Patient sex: M
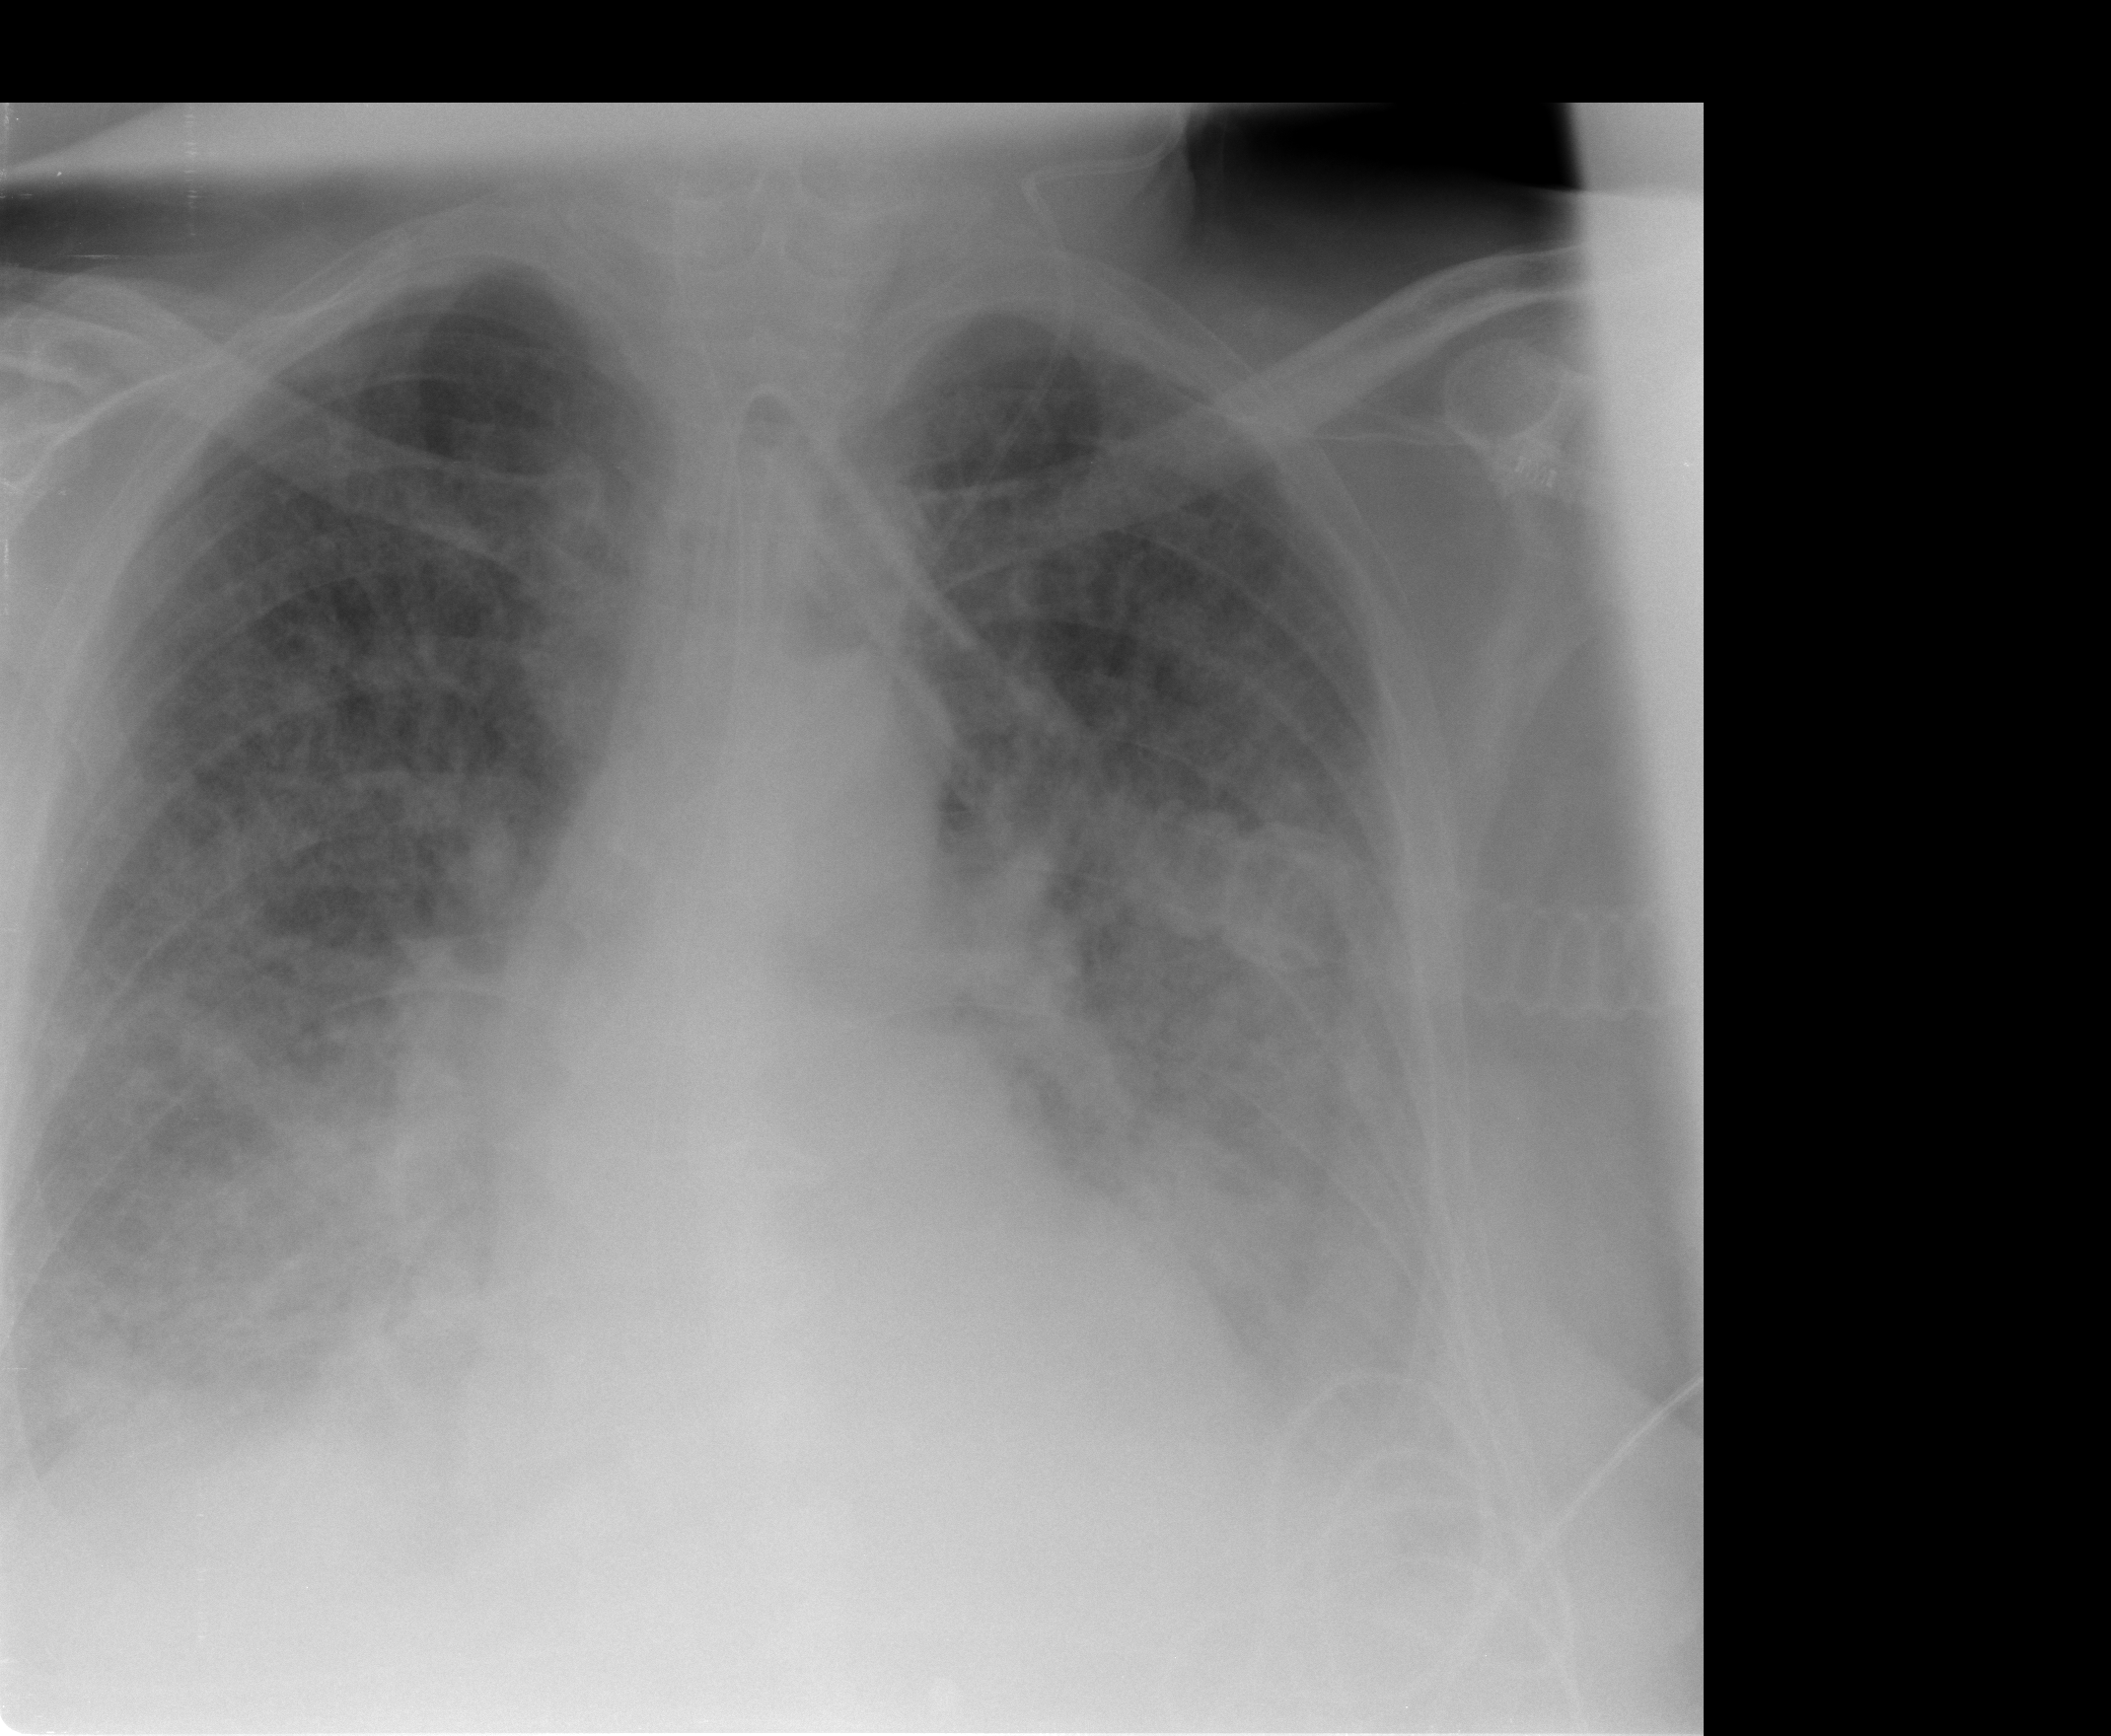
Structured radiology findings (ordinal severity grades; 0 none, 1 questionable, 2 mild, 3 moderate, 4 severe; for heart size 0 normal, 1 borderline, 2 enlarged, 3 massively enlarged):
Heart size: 0
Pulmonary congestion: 3
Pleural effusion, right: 2
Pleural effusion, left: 2
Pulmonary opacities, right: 3
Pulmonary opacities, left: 3
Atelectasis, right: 2
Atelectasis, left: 2